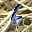
Label: 6